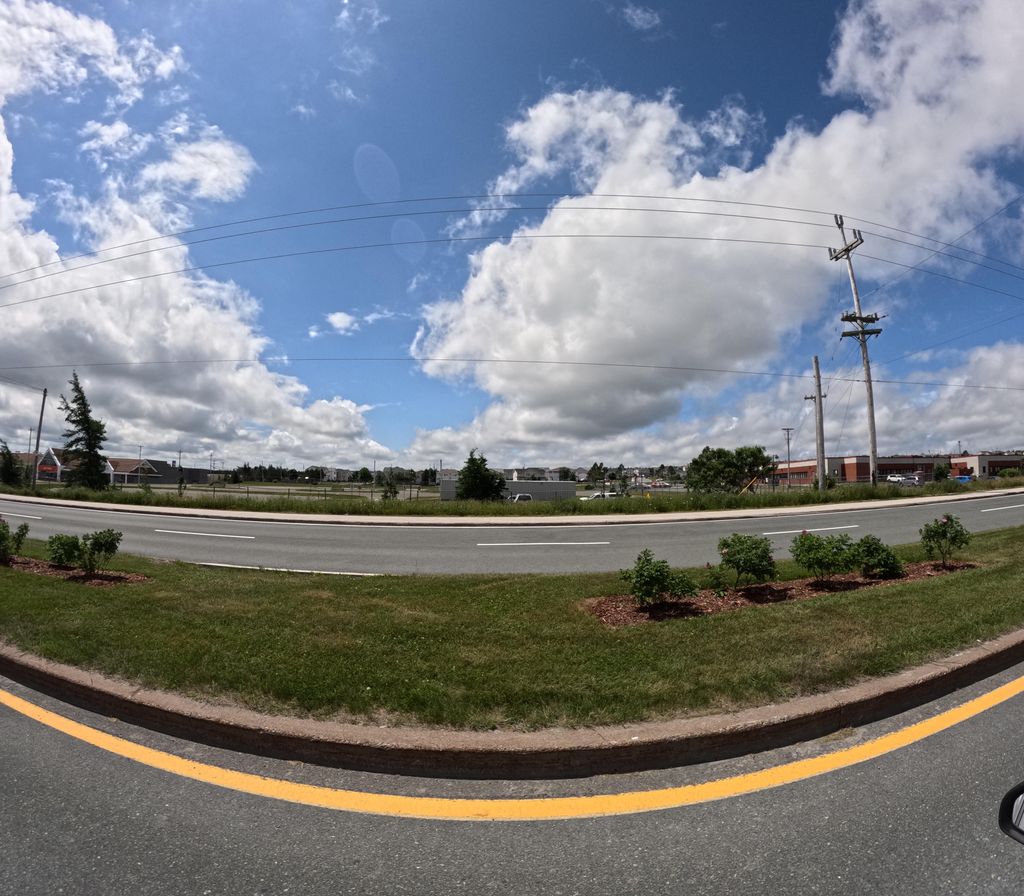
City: st_johns